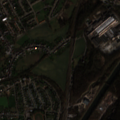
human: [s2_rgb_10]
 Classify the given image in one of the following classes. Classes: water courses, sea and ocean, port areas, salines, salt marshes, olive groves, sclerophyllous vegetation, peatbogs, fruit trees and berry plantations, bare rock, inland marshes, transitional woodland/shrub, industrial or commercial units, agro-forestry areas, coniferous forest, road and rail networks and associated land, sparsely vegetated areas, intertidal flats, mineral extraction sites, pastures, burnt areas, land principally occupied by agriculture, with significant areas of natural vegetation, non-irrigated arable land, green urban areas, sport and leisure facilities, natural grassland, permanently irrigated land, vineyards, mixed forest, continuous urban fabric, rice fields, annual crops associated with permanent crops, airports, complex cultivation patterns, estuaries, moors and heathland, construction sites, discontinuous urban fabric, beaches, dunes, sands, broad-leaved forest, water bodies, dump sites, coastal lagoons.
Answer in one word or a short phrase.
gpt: discontinuous urban fabric, industrial or commercial units, complex cultivation patterns, moors and heathland